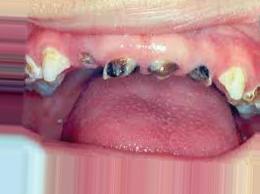
Condition: Caries